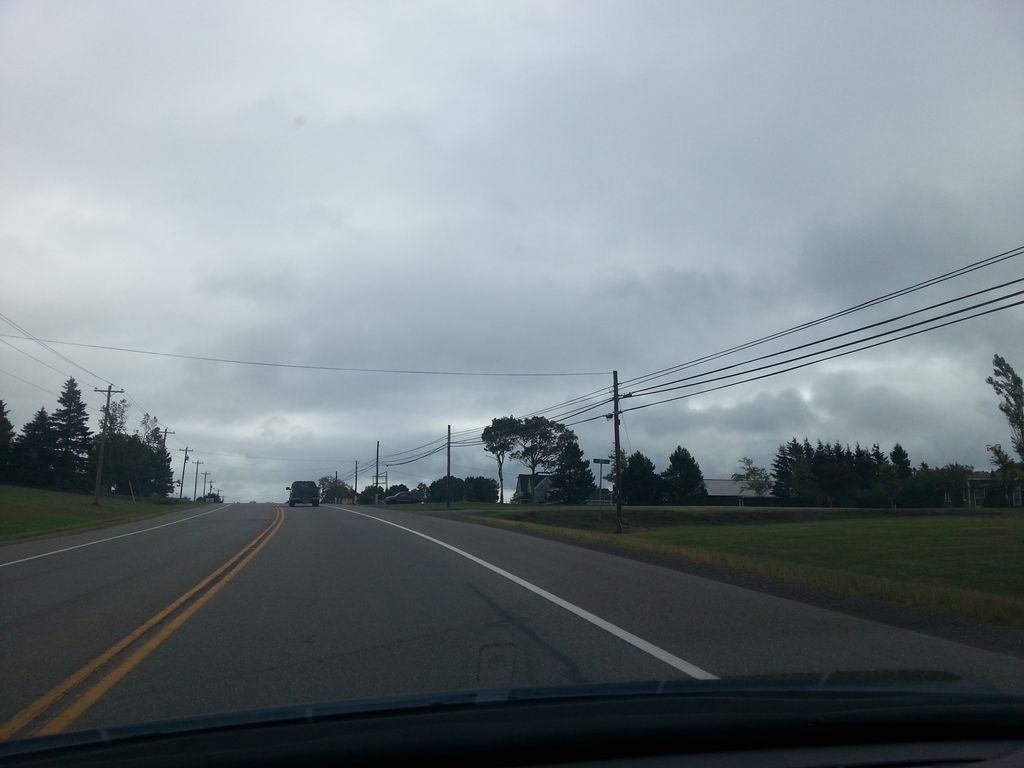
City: charlottetown